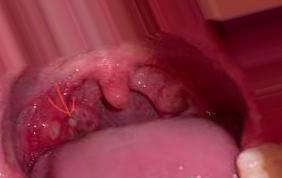
Condition: Mouth Ulcer